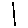
Label: line